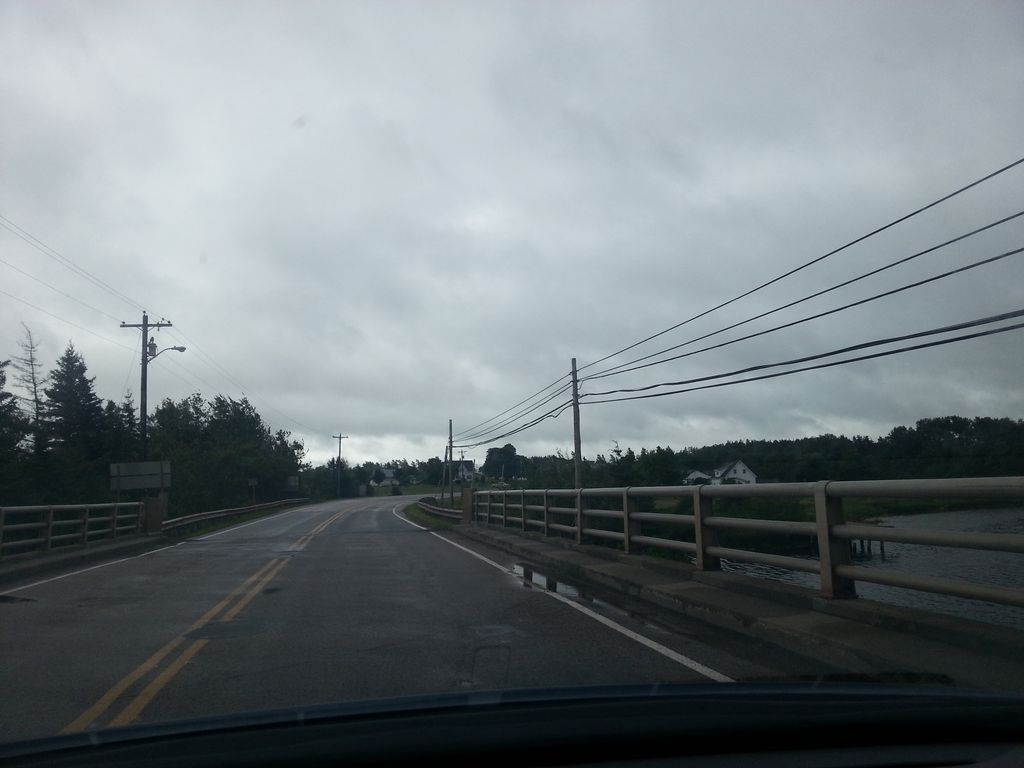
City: charlottetown